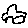
Label: car